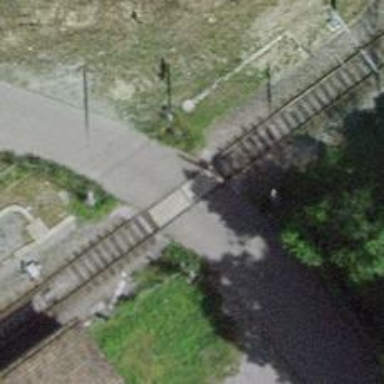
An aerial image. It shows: Level crossing at the railway with full barrier.